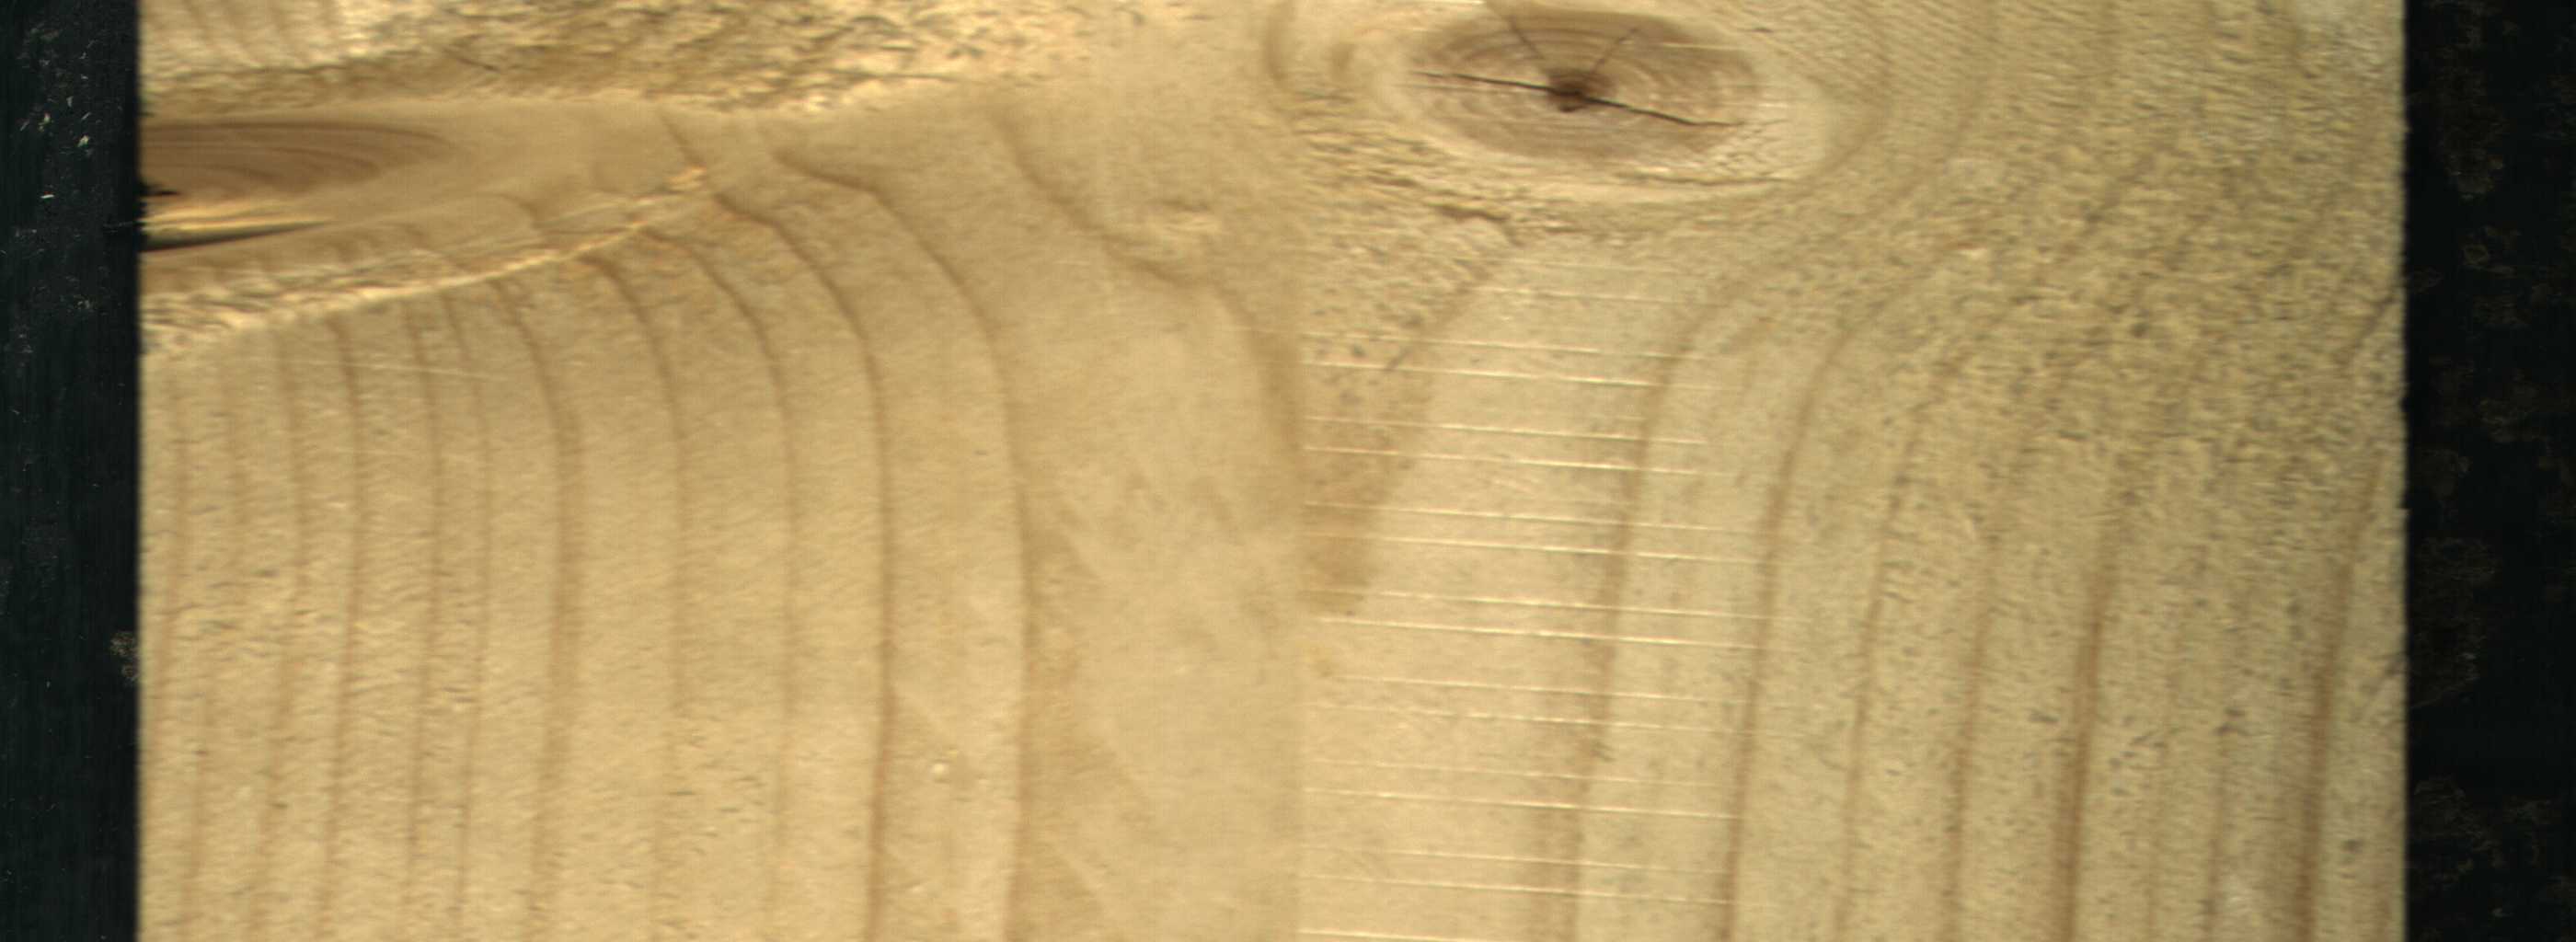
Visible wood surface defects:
knot_with_crack
Knot_missing
Live_Knot